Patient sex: M
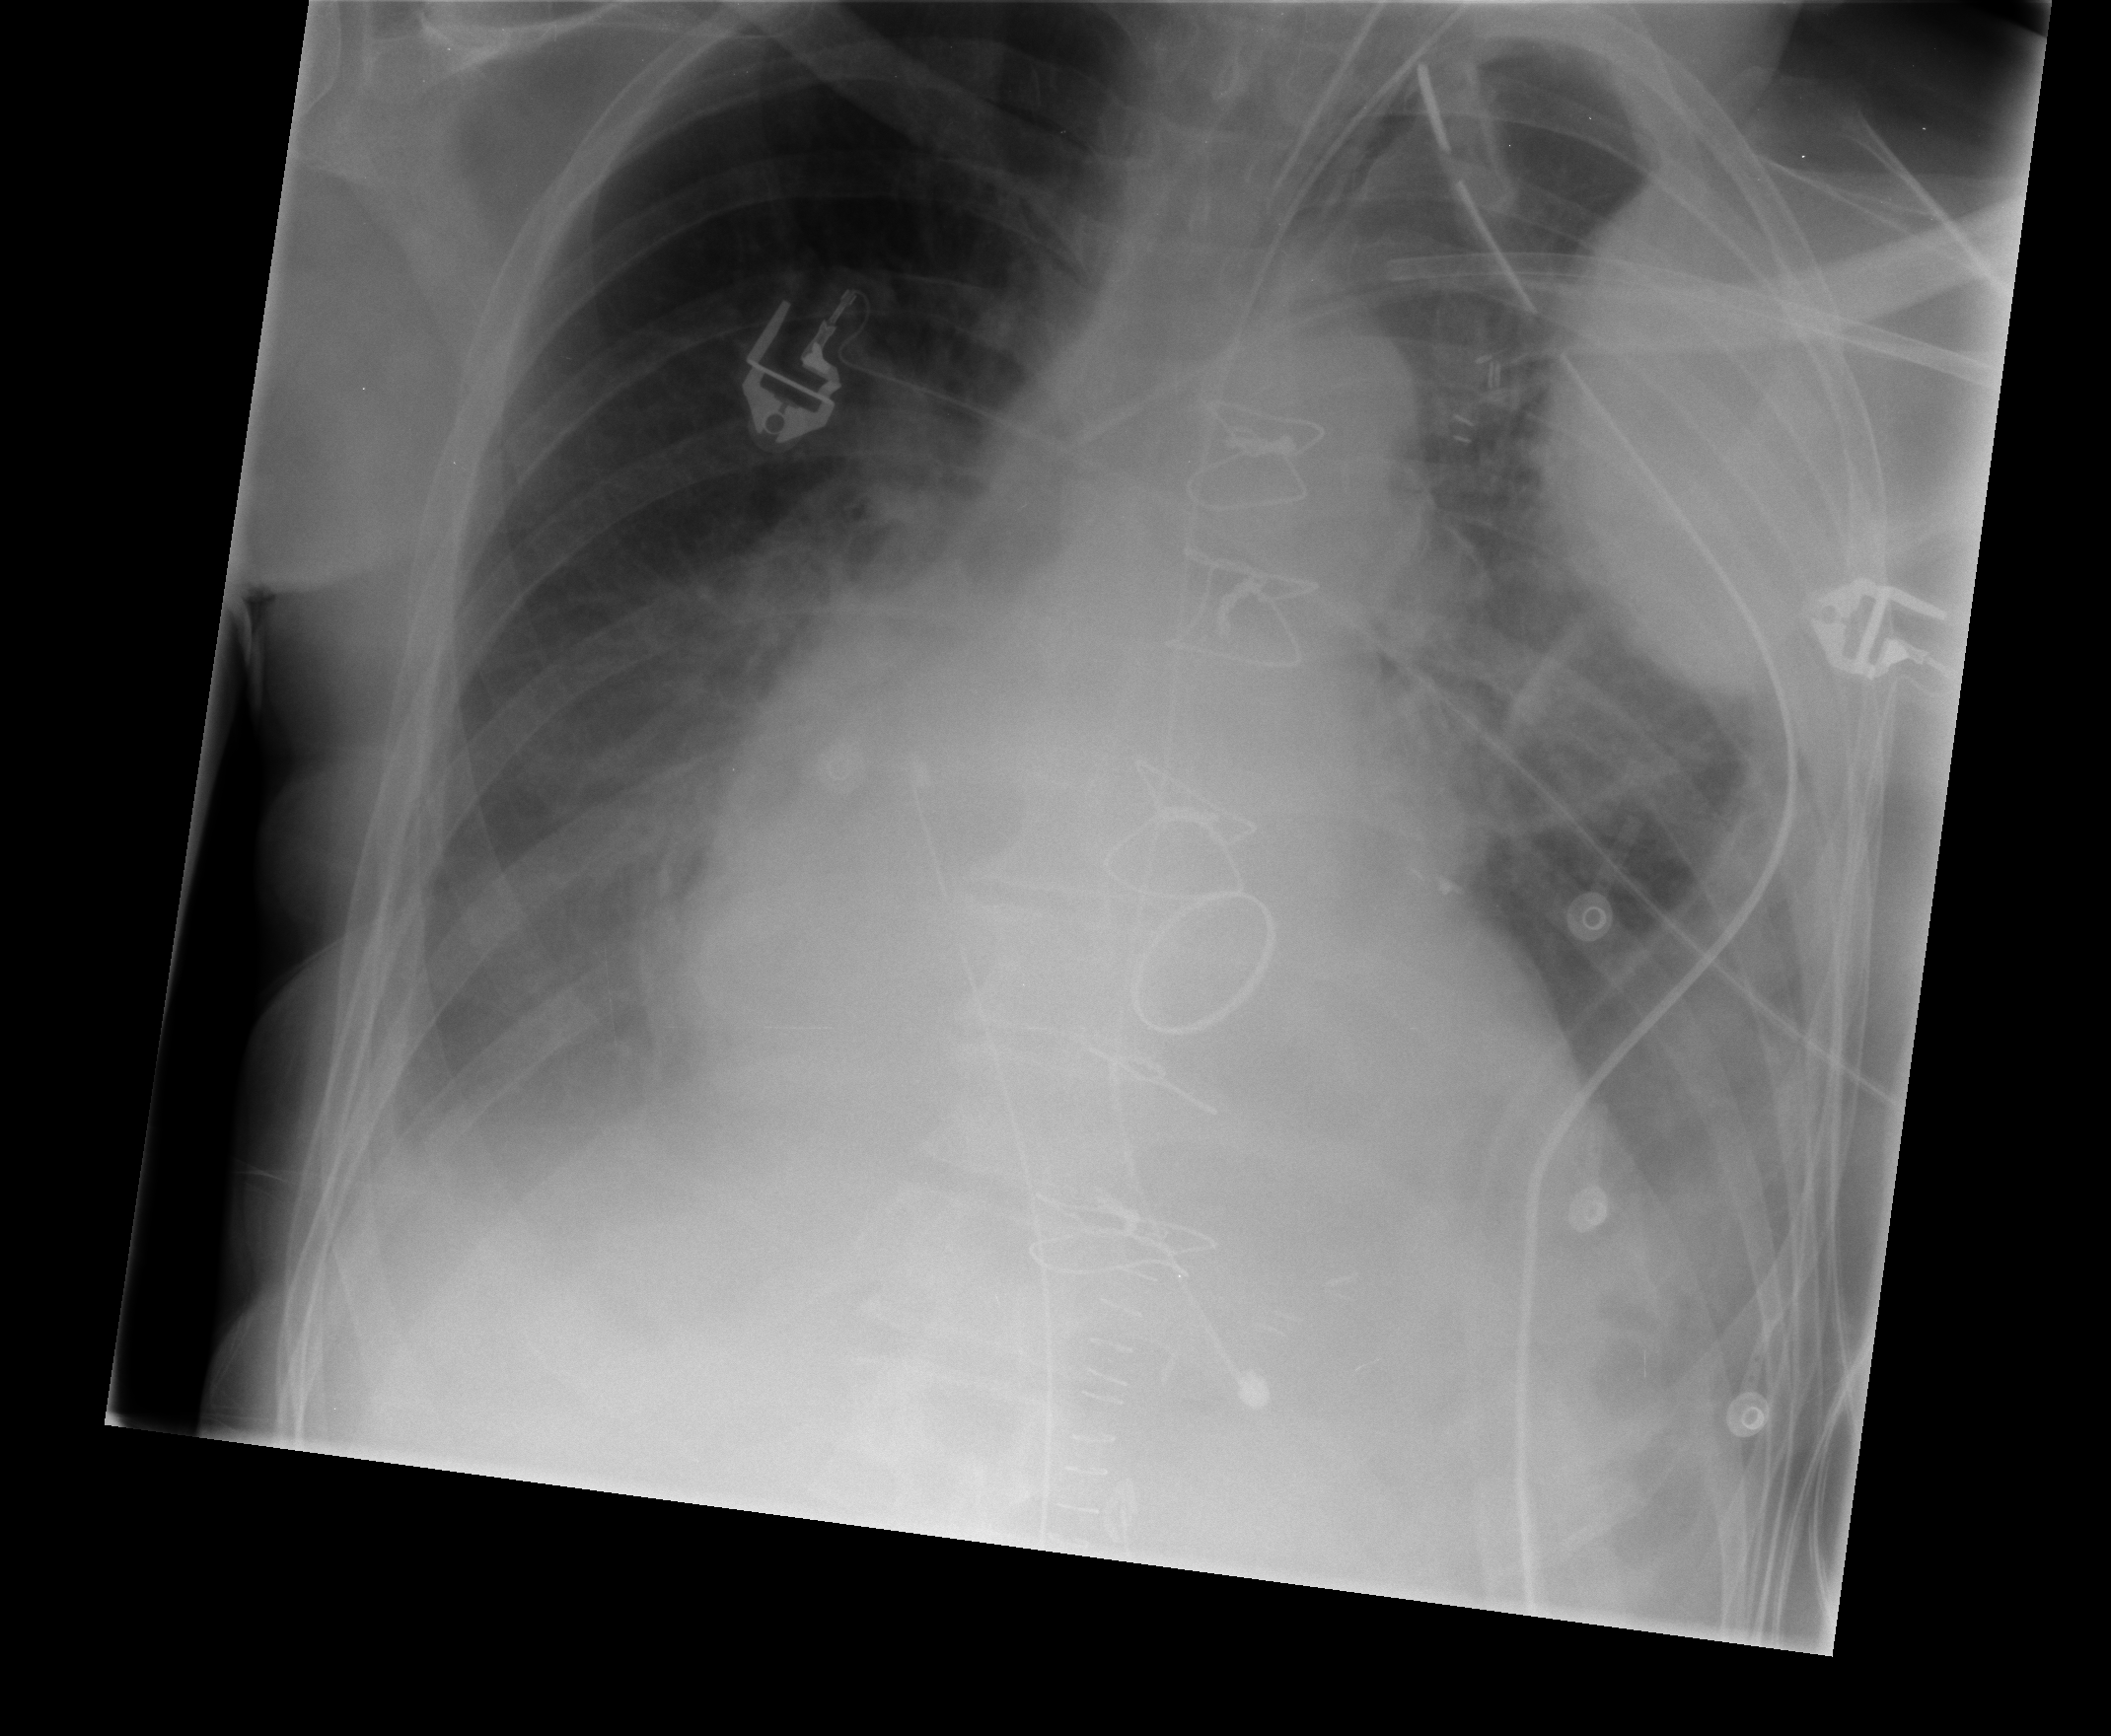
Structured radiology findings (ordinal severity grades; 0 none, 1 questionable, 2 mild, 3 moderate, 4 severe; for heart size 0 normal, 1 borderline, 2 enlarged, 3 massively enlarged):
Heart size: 2
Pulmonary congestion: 2
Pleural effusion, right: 2
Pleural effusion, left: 3
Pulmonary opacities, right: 0
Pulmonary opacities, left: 1
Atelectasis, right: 2
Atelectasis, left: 2